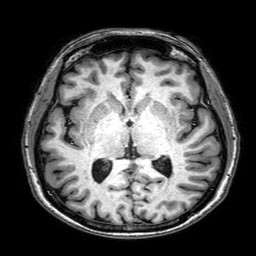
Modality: T1w
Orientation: coronal
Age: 64
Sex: female
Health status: healthy
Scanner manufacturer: philips
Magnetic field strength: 3 T